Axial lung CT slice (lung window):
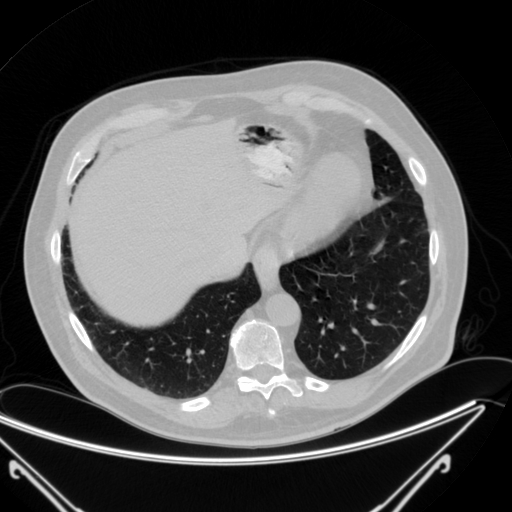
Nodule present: no